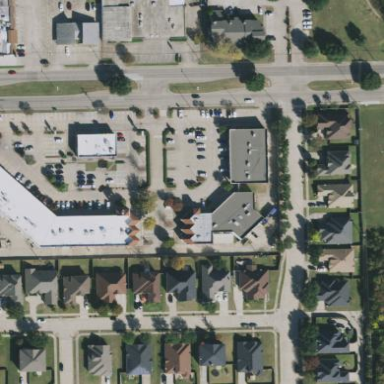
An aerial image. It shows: Retail area.